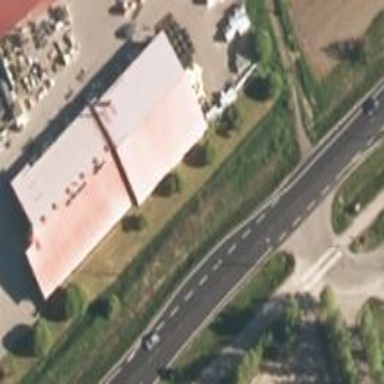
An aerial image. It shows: Hardware shop inside building.